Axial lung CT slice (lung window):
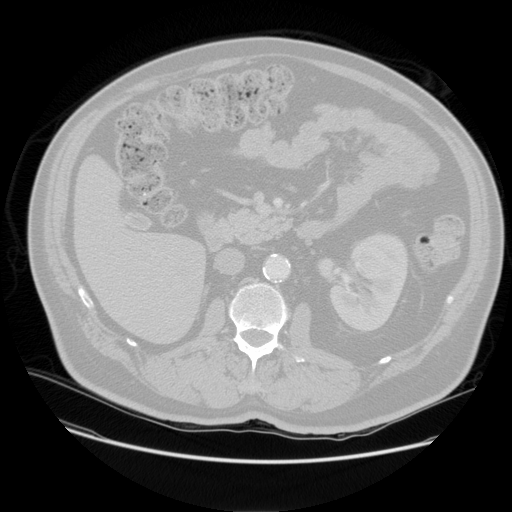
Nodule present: no